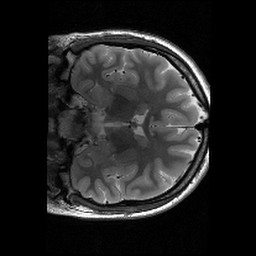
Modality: T2w
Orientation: coronal
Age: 21
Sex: female
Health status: healthy
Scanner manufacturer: siemens
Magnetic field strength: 3 T
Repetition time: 6 s
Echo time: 0.064 s